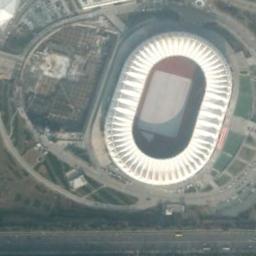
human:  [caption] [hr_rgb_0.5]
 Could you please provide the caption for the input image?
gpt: There are many cars on the road near the stadium .

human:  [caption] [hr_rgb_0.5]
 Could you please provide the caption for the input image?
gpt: The stadium is on the grass next to some roads .

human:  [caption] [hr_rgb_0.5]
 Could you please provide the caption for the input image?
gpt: Oval stadium next to lawn and road .

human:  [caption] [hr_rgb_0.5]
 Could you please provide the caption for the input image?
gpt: This stadium is a baseball field .

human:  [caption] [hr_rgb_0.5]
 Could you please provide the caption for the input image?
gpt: There are some green lawns beside the stadium with a white roof .